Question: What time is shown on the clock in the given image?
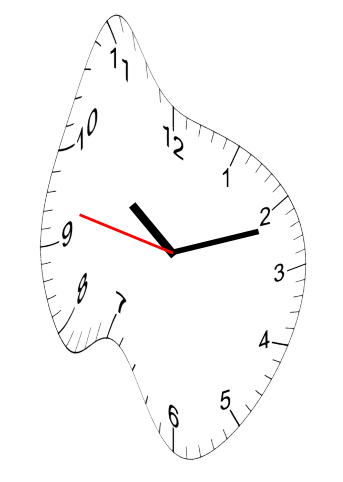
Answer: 10:11:47